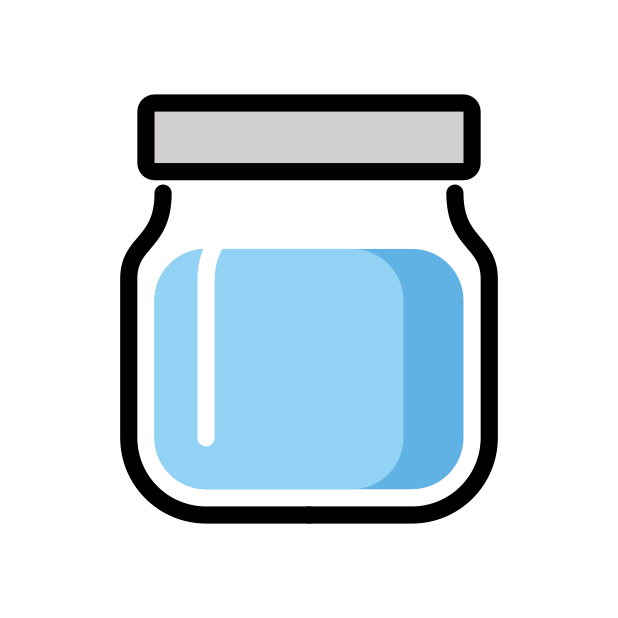
jar with blue content